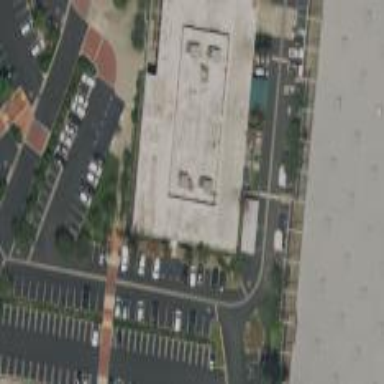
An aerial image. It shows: Commercial building.